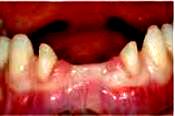
Condition: hypodontia